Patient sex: M
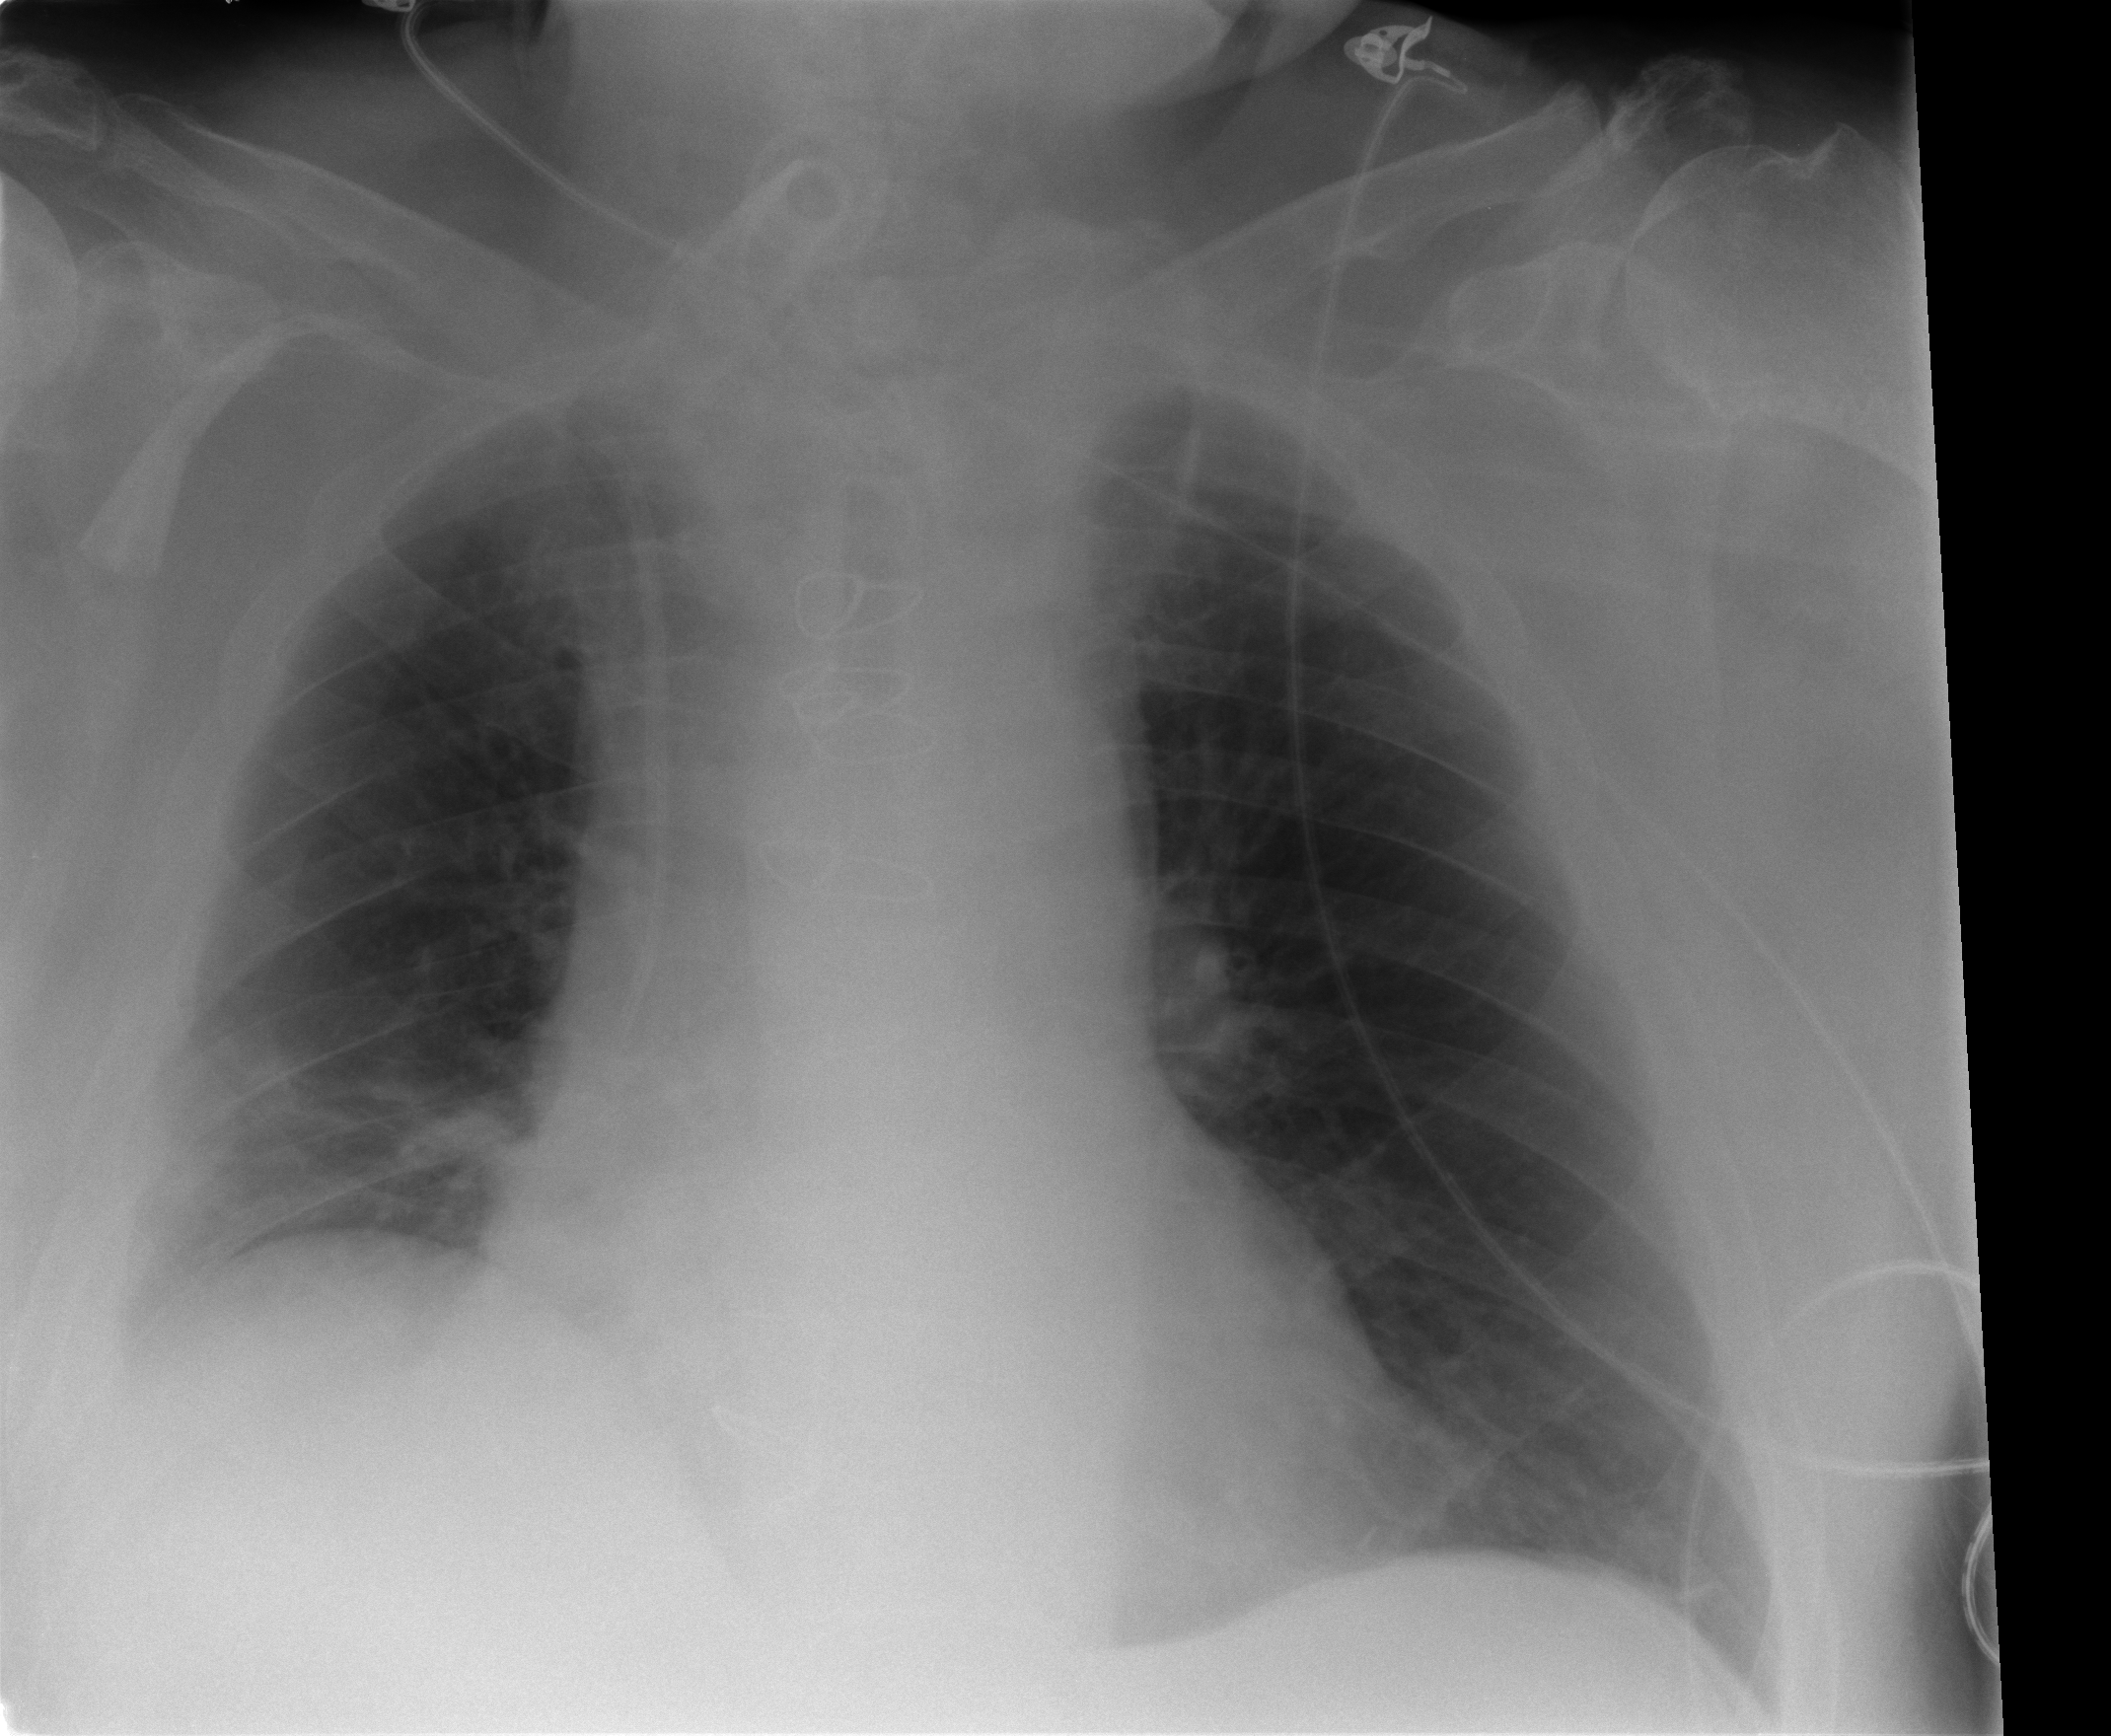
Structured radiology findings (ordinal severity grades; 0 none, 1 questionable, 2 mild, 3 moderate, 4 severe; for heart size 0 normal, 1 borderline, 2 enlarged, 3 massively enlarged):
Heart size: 2
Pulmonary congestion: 0
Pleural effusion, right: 0
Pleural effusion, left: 0
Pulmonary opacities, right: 0
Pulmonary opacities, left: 0
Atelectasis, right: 2
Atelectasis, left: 2